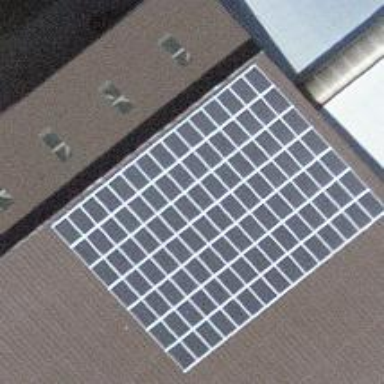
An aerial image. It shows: Solar power generator with photovoltaic panels.